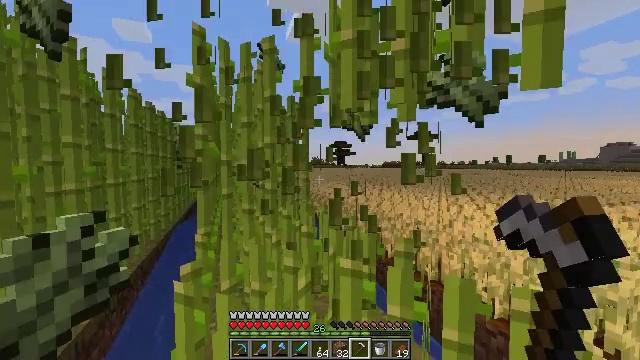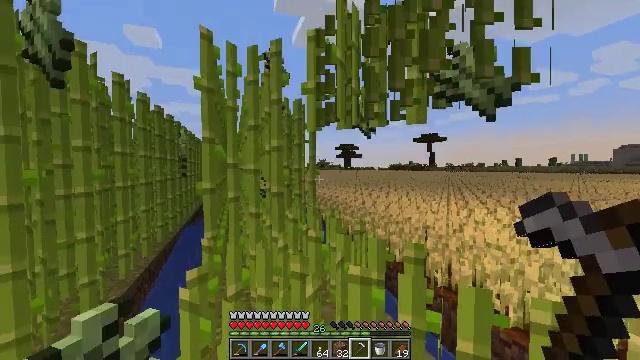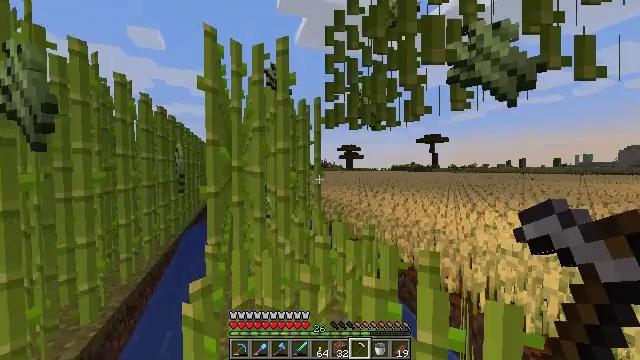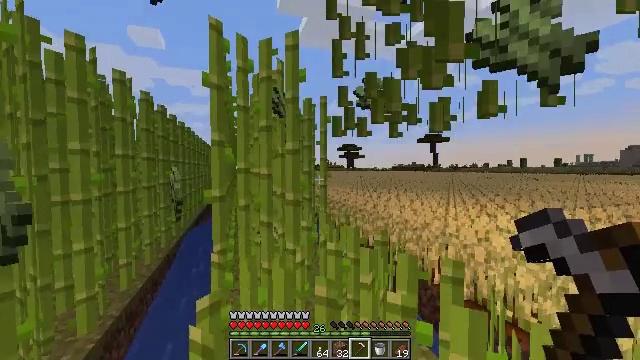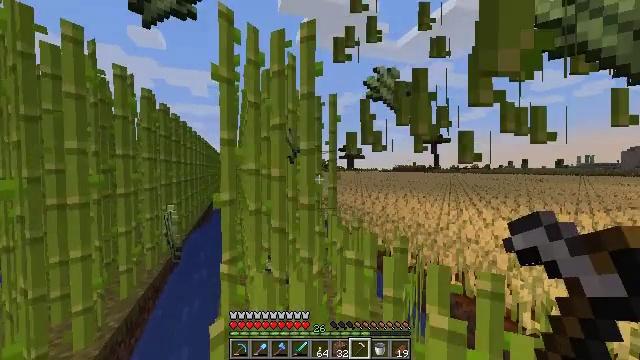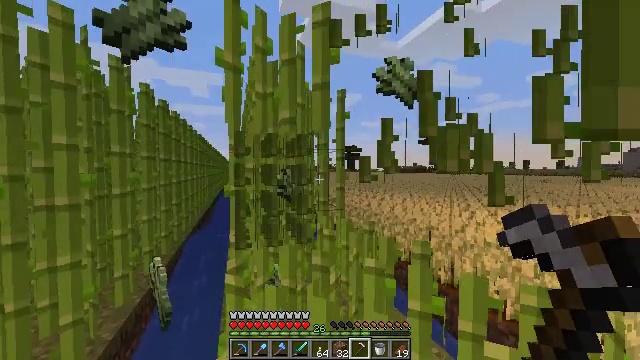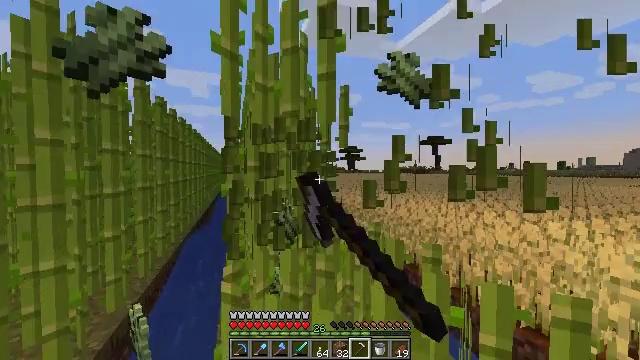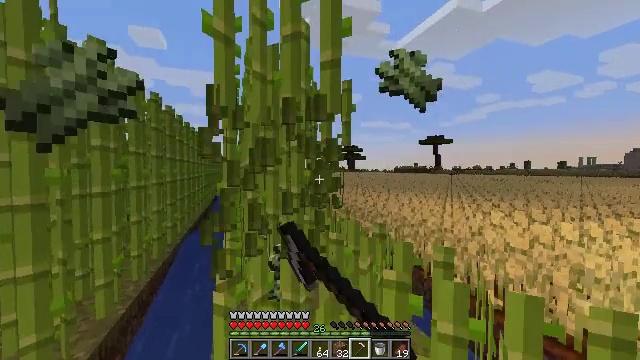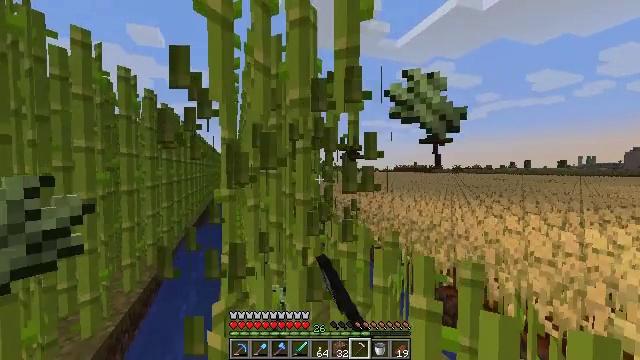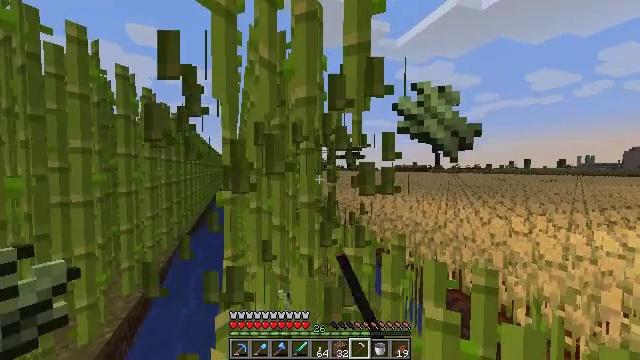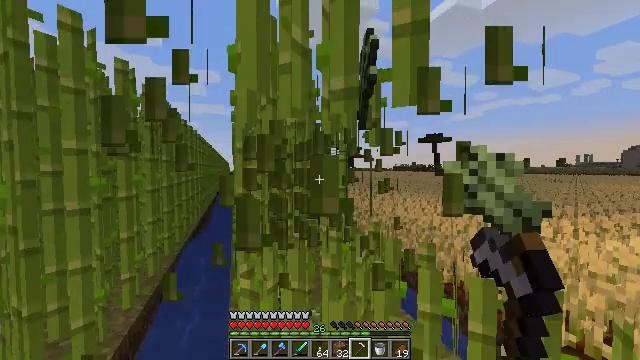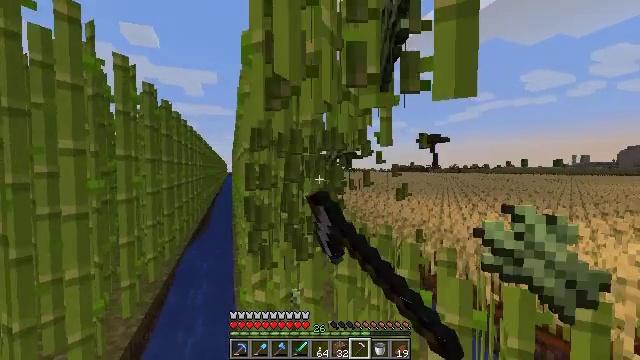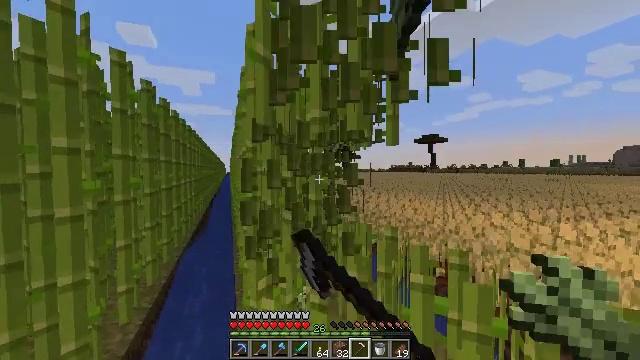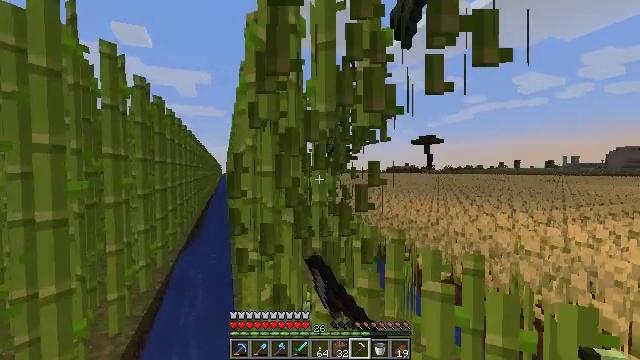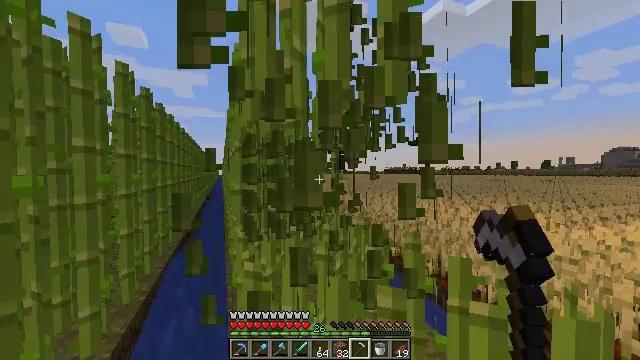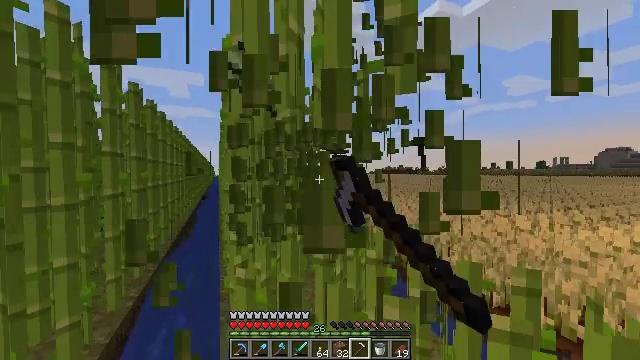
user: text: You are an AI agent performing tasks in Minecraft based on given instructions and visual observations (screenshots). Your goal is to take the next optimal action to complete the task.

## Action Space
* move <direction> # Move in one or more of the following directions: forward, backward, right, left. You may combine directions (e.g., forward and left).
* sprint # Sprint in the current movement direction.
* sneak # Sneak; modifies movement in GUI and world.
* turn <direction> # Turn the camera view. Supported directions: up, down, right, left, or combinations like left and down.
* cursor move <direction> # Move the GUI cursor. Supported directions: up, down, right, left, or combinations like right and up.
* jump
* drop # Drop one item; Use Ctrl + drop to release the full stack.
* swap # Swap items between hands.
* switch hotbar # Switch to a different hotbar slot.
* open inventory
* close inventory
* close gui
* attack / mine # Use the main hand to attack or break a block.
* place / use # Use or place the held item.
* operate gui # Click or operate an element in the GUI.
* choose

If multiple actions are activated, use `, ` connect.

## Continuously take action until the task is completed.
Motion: motion action
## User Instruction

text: Harvest sugar cane from the plant.
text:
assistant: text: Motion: move forward and move left, turn left, attack / mine
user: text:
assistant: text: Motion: move forward and move left, attack / mine
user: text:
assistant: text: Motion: move forward and move left, attack / mine
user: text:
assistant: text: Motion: move forward and move left, attack / mine
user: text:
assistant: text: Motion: move forward, attack / mine
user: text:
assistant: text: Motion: move forward, attack / mine
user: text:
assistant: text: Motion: move forward, attack / mine
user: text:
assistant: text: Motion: move forward and move left, attack / mine
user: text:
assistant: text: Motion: move forward and move left, attack / mine
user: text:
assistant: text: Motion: move forward and move left, attack / mine
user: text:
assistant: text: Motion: move forward and move left, attack / mine
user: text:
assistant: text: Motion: move forward, attack / mine
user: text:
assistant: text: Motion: move forward, attack / mine
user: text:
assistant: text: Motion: move forward, attack / mine
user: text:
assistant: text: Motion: move forward, attack / mine
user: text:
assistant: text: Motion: move forward, attack / mine
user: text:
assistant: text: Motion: move forward and move left, attack / mine
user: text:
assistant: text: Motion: move forward and move left, attack / mine
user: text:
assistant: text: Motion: move forward and move left, attack / mine
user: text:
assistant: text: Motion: move forward and move left, attack / mine
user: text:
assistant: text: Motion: move forward, attack / mine
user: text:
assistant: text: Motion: move forward, attack / mine
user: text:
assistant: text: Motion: move forward, attack / mine
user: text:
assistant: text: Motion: move forward, attack / mine
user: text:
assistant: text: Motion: move forward, attack / mine
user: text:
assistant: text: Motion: move forward and move left, attack / mine
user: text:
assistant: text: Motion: move forward and move left, attack / mine
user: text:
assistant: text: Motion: move forward and move left, attack / mine
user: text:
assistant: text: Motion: move forward and move left, attack / mine
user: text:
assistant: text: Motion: move forward, attack / mine